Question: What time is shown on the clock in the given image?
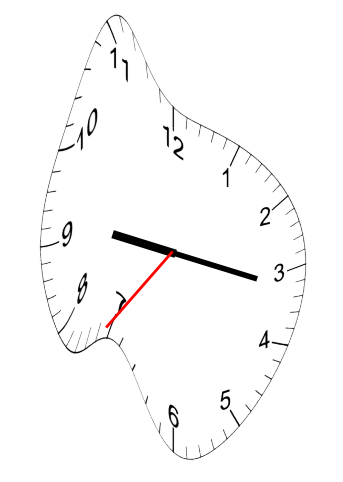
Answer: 09:16:36